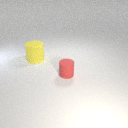
large yellow rubber cylinder to the left of small red rubber cylinder